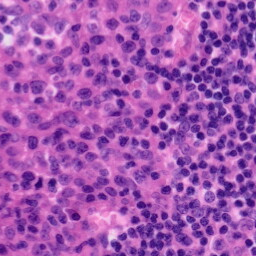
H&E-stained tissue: Tonsil